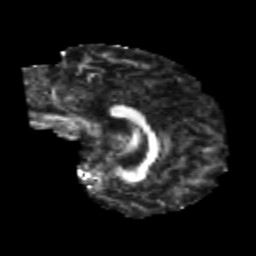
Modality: FA
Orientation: sagittal
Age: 23
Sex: male
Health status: healthy